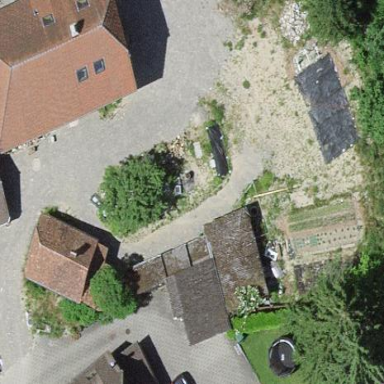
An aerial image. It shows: Farm building.